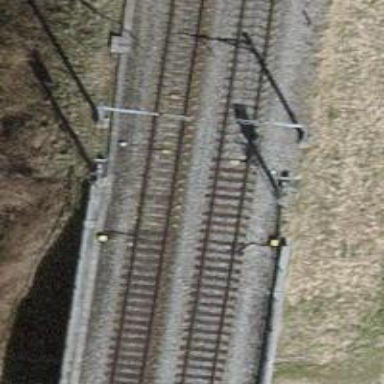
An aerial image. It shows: Bridge with single railway track electrified by contact line.